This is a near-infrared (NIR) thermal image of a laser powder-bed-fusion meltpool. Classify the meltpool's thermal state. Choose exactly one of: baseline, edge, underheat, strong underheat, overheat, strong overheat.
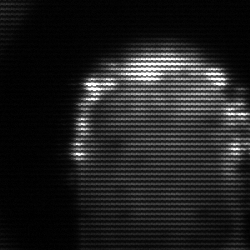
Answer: baseline